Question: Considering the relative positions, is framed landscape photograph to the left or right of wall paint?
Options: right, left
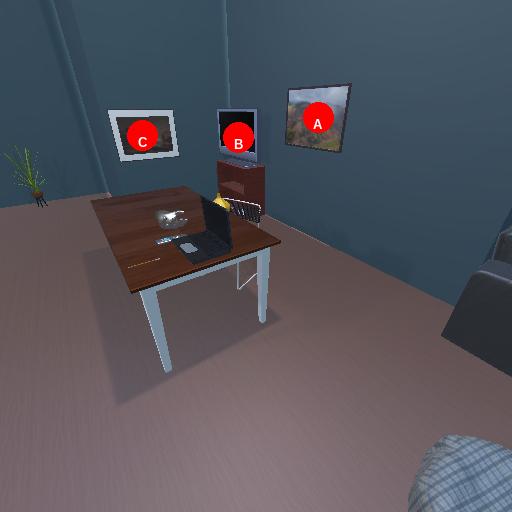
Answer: right